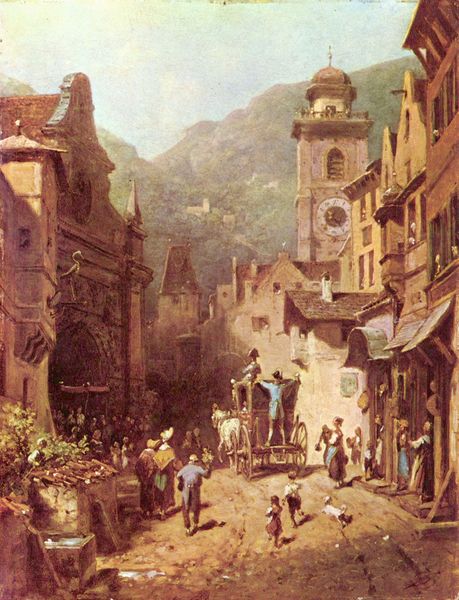
Titel: Der Besuch des Landesvaters
Künstler: Carl Spitzweg
Standort: München
Institution: Neue Pinakothek
Schlagwörter: baum, berg, blau, dunkel, gemälde, gruppe, himmel, mann, schatten, vogel, wasser, weiß, wolken, bäume, frauen, gelb, grün, kirchturm, landschaft, menschen, ocker, stadt, braun, fenster, frau, hell, kleid, kleider, licht, männer, strasse, tür, dach, gebäude, haus, hund, hunde, rot, tier, tiere, weg, beige, leute, stein, steine, öl, erde, häuser, hügel, gehen, kirche, land, kind, personen, pflanzen, wald, bauern, brunnen, karren, kinder, pferd, pferde, räder, turm, gemüse, deutschland, balkon, sommer, fassade, fassaden, italien, perspektive, türen, vedute, furchen, laufen, berge, gebirge, dorf, dächer, mauer, ziegel, tag, fußgänger, kutsche, laden, läden, markt, speichen, pilaster, rad, wagen, wagenrad, ölgemälde, abfahrt, vorsprung, soldaten, spielen, uhr, bergdorf, carl spitzweg, spitzweg, schmutz, burg, türme, alpen, schilder, schimmel, schaulustige, fahren, portal, biedermeier, ziegelsteine, mauern, mittelalter, wächter, stadtmauer, prozession, ankunft, gespann, postkutsche, turmuhr, grüßen, traben, bewohner, dacher, müll, lärm, kirchenuhr, fasaden, berh, bergeinschnitt, karl spitzweg, postkutzsche